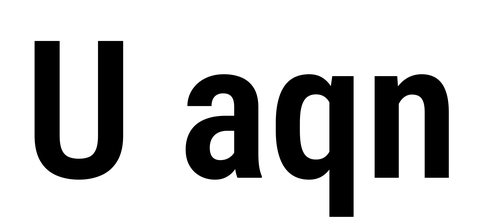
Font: Roboto_Condensed_SemiBold